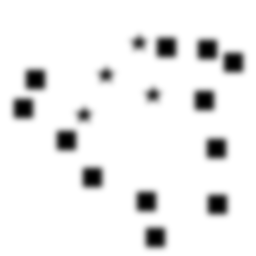
Squares: 12
Triangles: 0
Stars: 4
Total shapes: 16